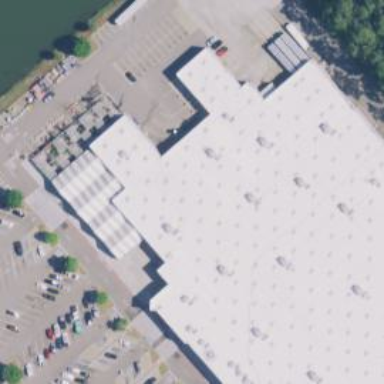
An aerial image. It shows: Car rental facility.